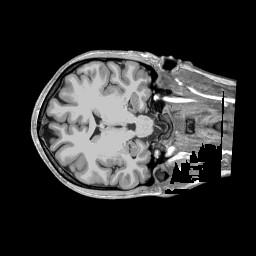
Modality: T1w
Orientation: axial